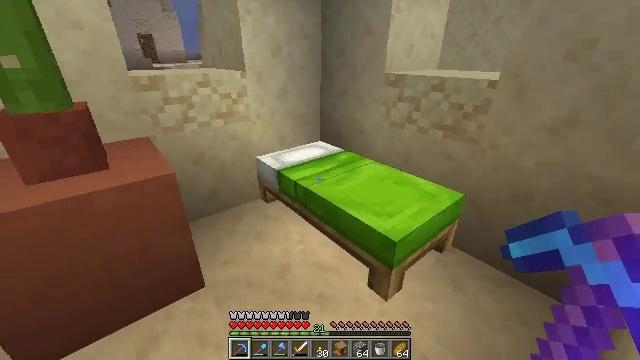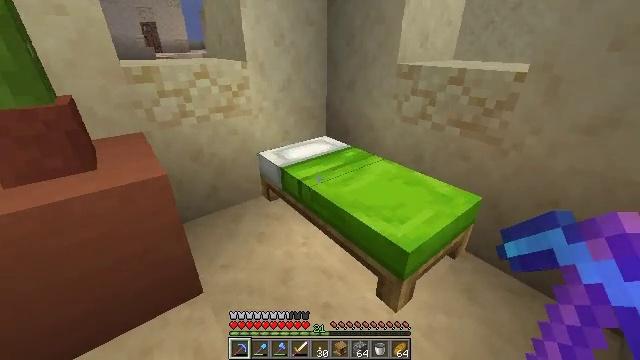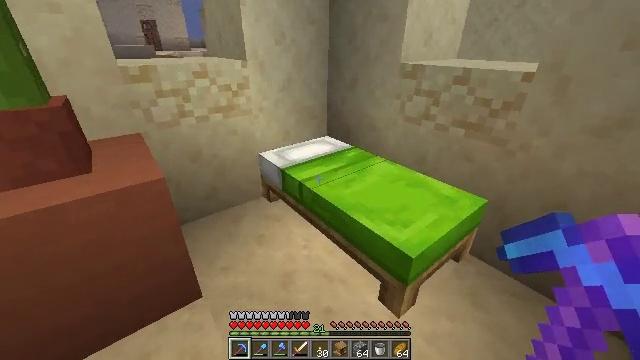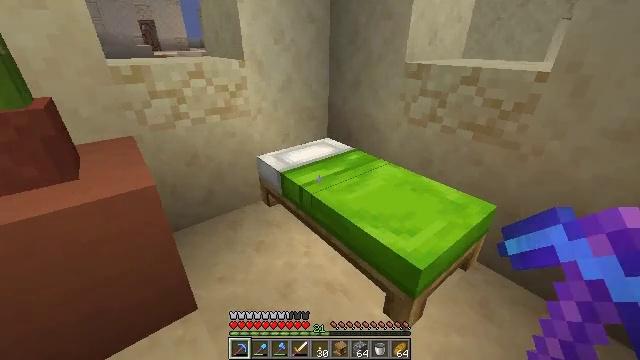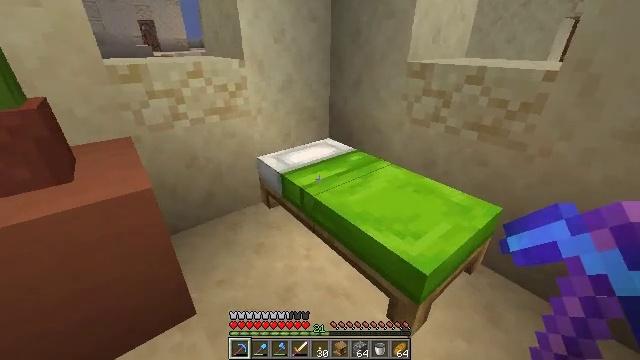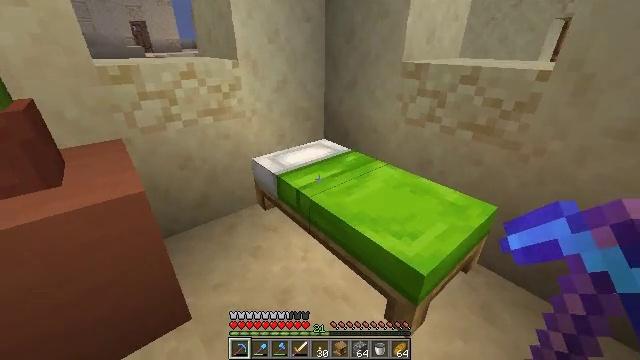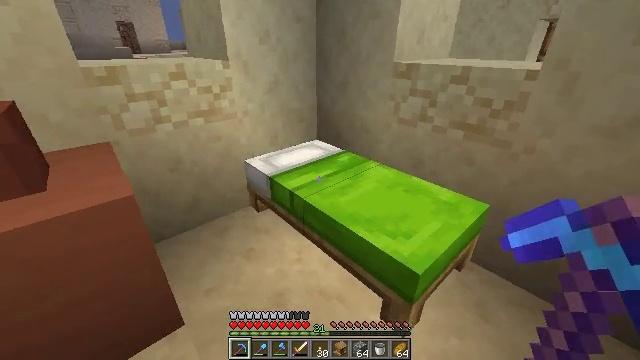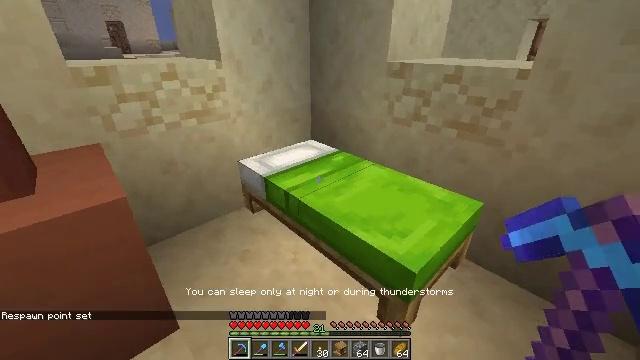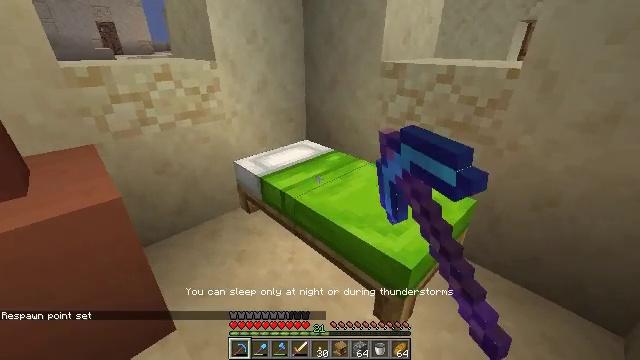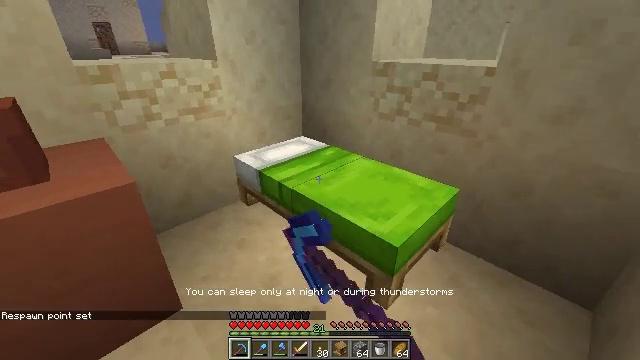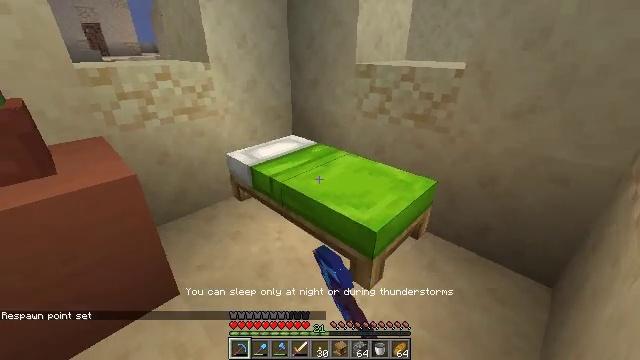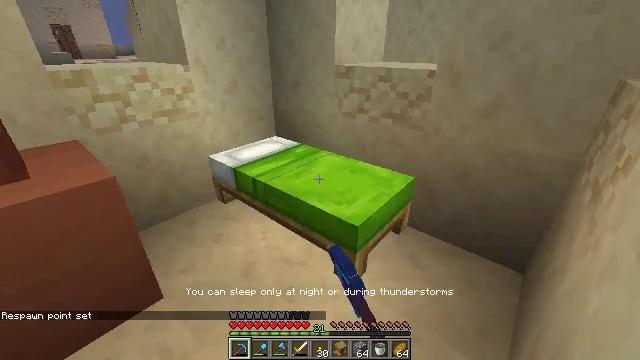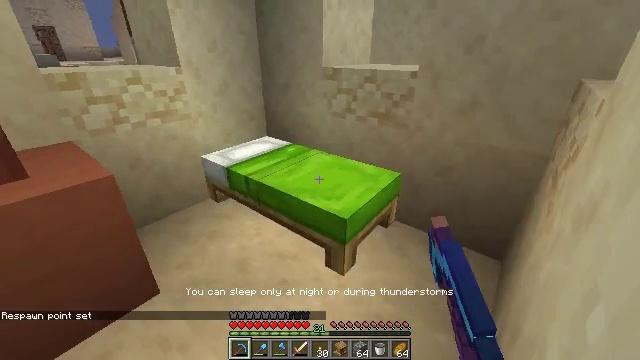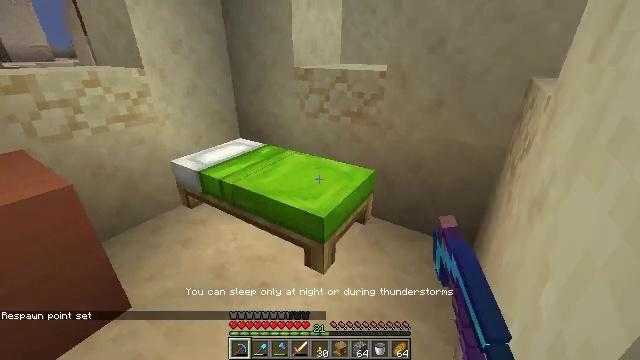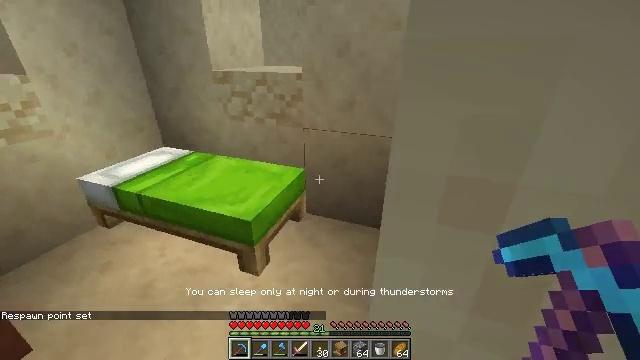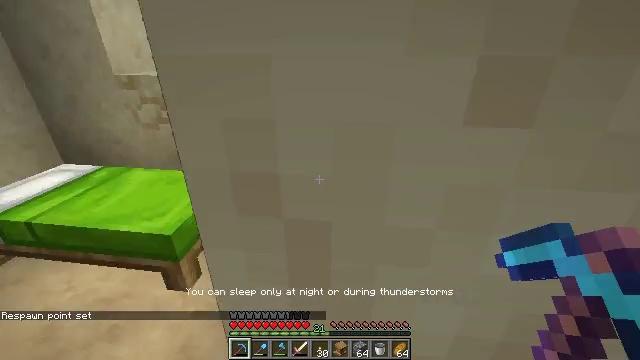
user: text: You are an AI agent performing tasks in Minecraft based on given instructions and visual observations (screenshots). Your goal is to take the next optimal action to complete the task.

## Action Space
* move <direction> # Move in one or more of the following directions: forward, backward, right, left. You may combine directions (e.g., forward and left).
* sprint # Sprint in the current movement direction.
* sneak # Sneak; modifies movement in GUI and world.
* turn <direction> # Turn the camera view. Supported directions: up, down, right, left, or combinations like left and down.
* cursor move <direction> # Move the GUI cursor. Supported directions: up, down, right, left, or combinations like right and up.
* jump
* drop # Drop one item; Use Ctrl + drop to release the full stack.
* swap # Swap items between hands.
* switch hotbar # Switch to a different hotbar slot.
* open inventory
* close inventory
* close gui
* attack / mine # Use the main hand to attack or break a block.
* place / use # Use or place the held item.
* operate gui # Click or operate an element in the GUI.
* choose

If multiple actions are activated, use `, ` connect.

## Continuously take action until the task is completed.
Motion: motion action
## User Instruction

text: Gather smooth sandstone from desert temples or structures.
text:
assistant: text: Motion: move forward, turn left and down
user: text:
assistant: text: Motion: use / place
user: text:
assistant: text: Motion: use / place
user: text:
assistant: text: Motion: no_op
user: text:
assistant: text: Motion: turn right
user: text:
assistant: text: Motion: turn right
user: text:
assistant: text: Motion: turn right
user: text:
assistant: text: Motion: move back, turn right
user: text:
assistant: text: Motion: move back
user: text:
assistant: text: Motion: move back and move right, turn right
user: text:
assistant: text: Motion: move back and move right, turn right
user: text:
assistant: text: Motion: move back and move right, turn right
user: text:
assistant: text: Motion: move right, turn right
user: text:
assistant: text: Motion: move right, turn right
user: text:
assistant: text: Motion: move right, turn right
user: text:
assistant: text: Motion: move right, turn right
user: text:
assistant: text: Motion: move forward and move right, turn right and up
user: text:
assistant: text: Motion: move forward and move right, turn right and up
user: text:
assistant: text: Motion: move forward and move right, turn right
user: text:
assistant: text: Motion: move forward and move right
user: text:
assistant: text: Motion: move forward and move right
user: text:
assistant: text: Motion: move forward and move right
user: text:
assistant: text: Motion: move forward and move right
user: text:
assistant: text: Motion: move forward
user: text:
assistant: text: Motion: move forward
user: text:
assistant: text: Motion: move forward
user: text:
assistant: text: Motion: move forward
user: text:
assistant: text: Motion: move forward
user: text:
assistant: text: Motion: move forward
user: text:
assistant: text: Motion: move forward